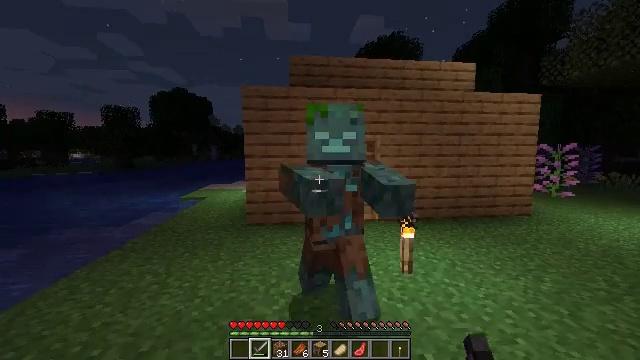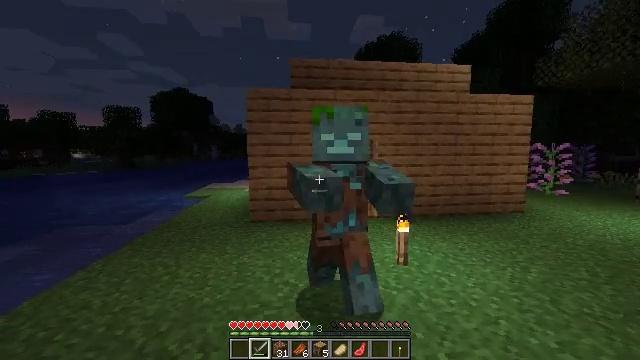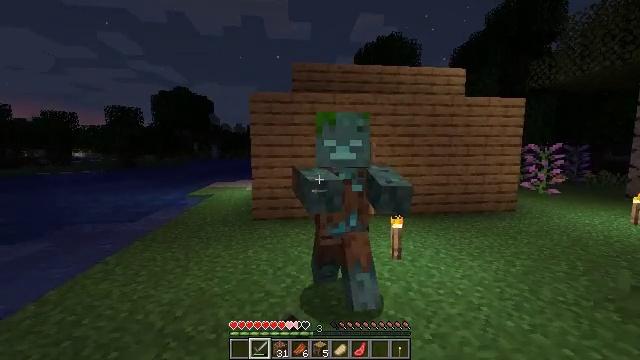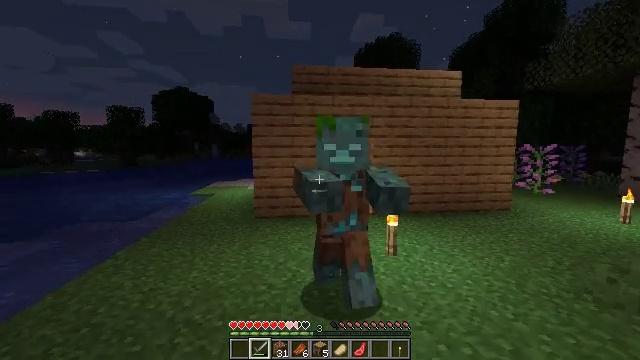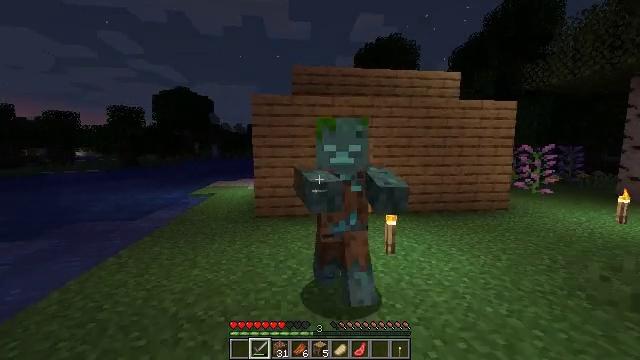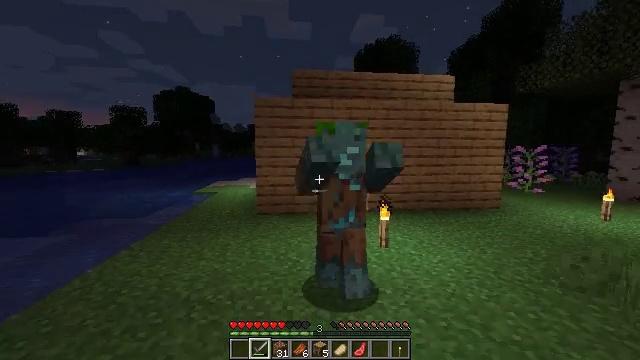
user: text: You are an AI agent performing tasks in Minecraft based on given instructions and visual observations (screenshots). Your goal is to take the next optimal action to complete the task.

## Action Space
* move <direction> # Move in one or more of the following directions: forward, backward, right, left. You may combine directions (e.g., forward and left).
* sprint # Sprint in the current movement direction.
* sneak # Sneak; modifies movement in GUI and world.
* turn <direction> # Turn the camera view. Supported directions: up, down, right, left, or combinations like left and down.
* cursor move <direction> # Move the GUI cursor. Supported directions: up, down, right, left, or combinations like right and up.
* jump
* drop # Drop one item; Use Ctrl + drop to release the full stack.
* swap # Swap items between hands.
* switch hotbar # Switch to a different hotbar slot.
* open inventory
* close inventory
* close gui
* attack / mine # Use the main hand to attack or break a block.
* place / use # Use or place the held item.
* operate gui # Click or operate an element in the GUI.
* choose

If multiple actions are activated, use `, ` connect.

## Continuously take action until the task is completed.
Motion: motion action
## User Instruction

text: Eliminate the undead.
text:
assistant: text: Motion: move back, attack / mine
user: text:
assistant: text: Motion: move back, attack / mine
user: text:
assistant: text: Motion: move back, attack / mine
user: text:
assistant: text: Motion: move back
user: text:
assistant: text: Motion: move back
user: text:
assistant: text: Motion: no_op